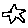
Label: star